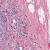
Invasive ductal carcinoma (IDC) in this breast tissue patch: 1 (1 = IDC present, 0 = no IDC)